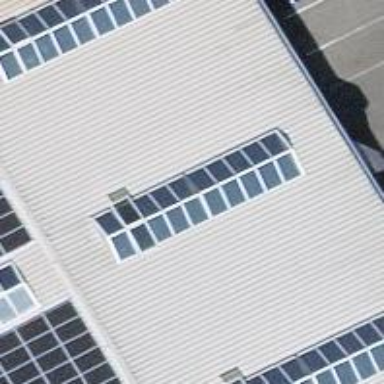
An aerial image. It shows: Solar photovoltaic panel generator.